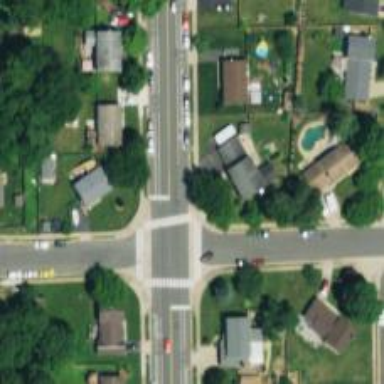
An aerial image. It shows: Stop sign at intersection.